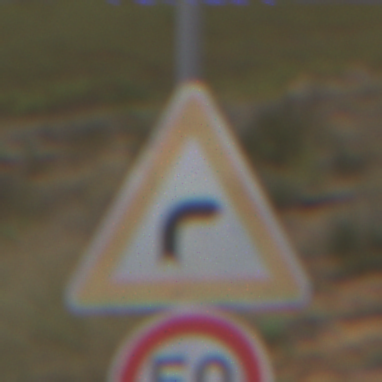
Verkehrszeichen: KurveRechts
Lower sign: Geschwindigkeit50
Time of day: Midday
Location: Outdoor (Nature)
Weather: Overcast
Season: NotSpecified
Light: Natural